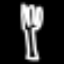
Label: fork